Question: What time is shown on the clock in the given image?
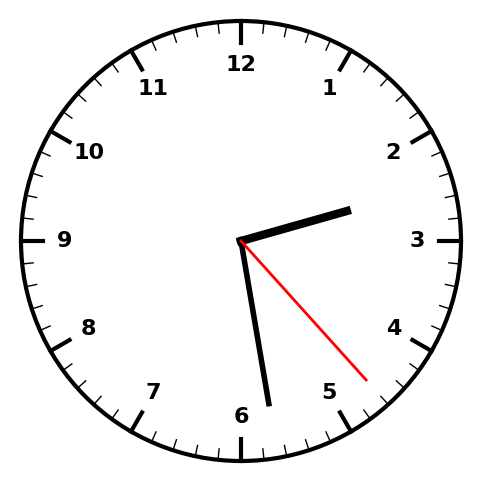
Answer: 02:28:23